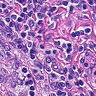
Metastatic tissue present: no